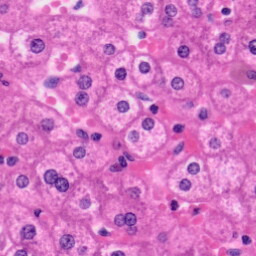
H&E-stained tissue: Liver